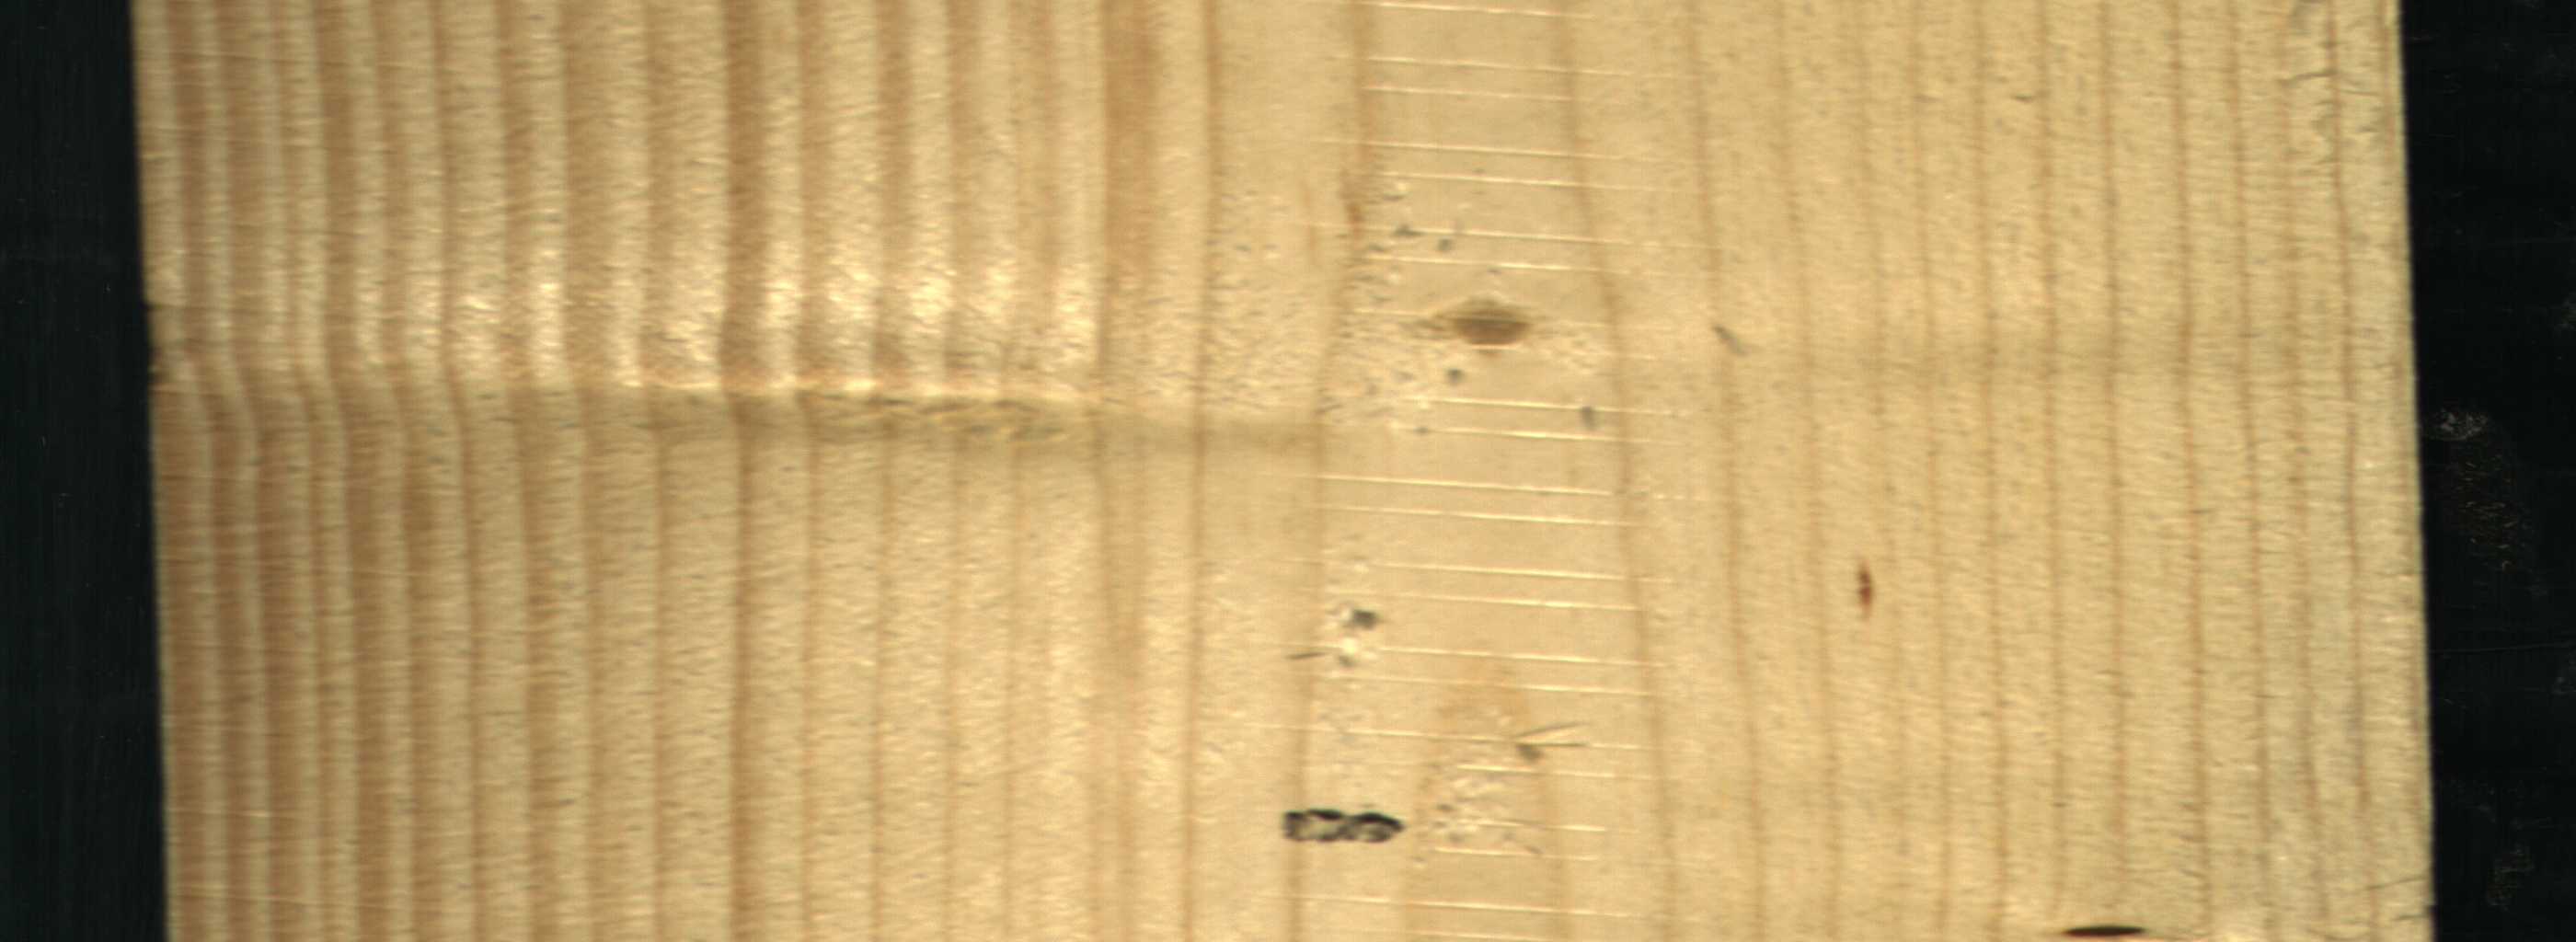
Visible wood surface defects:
Dead_Knot
Dead_Knot
Live_Knot